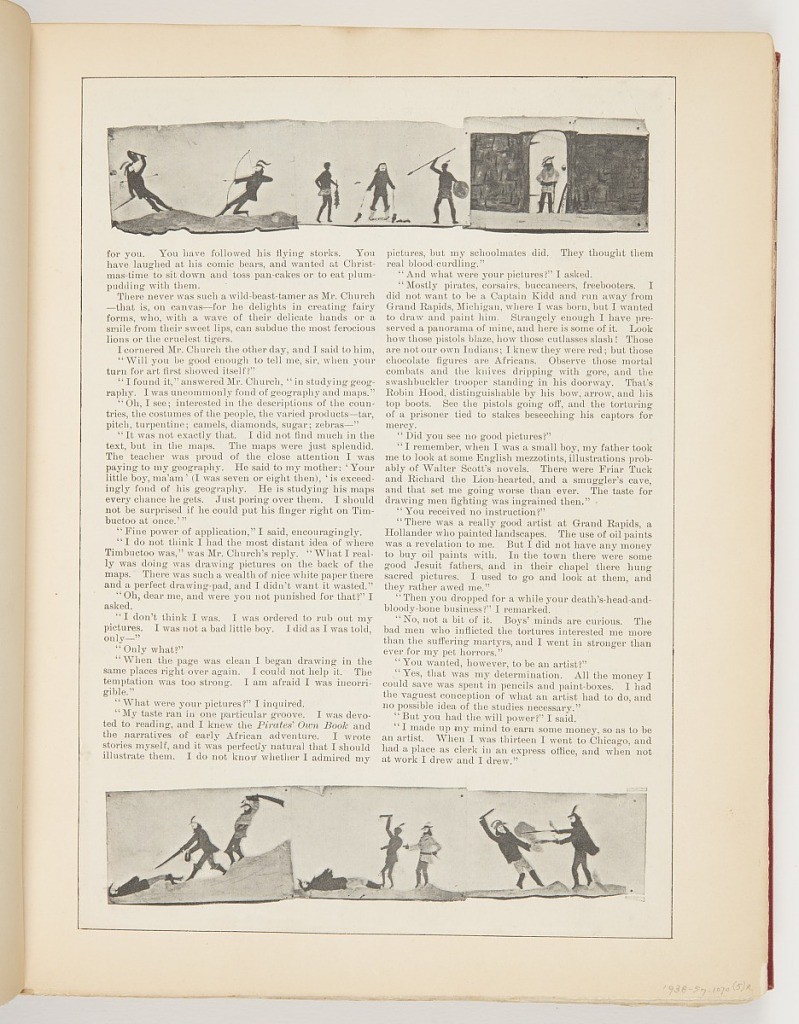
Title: Early Days of Successful Men, Article for Harper's Young People (XLV, No. 804, March 26, 1895, p. 366)
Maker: Frederick Stuart Church, American, 1842–1924
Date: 1895
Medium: Printed in black ink on paper
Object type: Ephemera
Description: Article clipping from Harper's Young People, on Frederick Stuart Church. Third page of the article, with illustrations of warfare above and below the text.